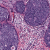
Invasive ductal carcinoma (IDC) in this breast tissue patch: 0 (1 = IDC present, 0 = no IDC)